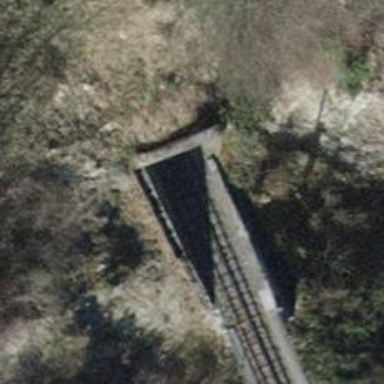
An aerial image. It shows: Narrow-gauge railway bridge with electrified tracks and single track passing over it.